Question: I have a calculated data (x,y) which I would like to put on top of an image from a paper to compare with some of its boundaries. If this image was a 2D x,y plot, I would have extracted easily the points and then plot together with mine. However this image is a 3D color plot, therefore if I want just to read the image, define my coordinates according to it and plot my data on top, so at the end would seem like 2 layers.
I can plot scatter points by following:
'''
import matplotlib.pyplot as plt
im = plt.imread('fig_exp.png')
implot = plt.imshow(im)
# put a blue dot at (10, 20)
plt.scatter([10], [20], c='r', s=2000, marker=u'*')
plt.show()
'''
But how can I define image coordinates so I can plot e.g
'''
x=[-100,-80,-60,-40]
y=[10,15,20,25]
plt.plot(x,y,'-ro')
'''

The problem here is that I dont know how to define the coordinates as in the figure. Beside I dont know how to plot not as scatter but a line.
I appreciate any helpful solution!
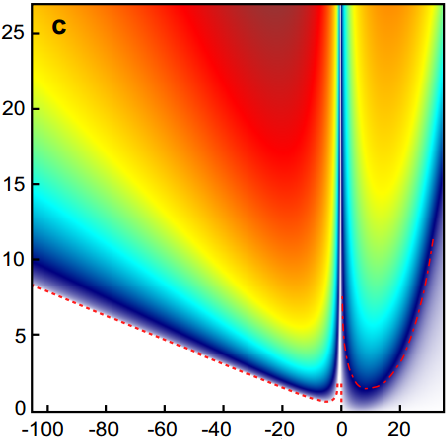
Answer: You are looking for the 'extent=' keyword argument to 'imshow()' as detailed in the <URL>
As for your second question, if you want a line plot, you use the 'plot()' function instead of 'scatter()'.